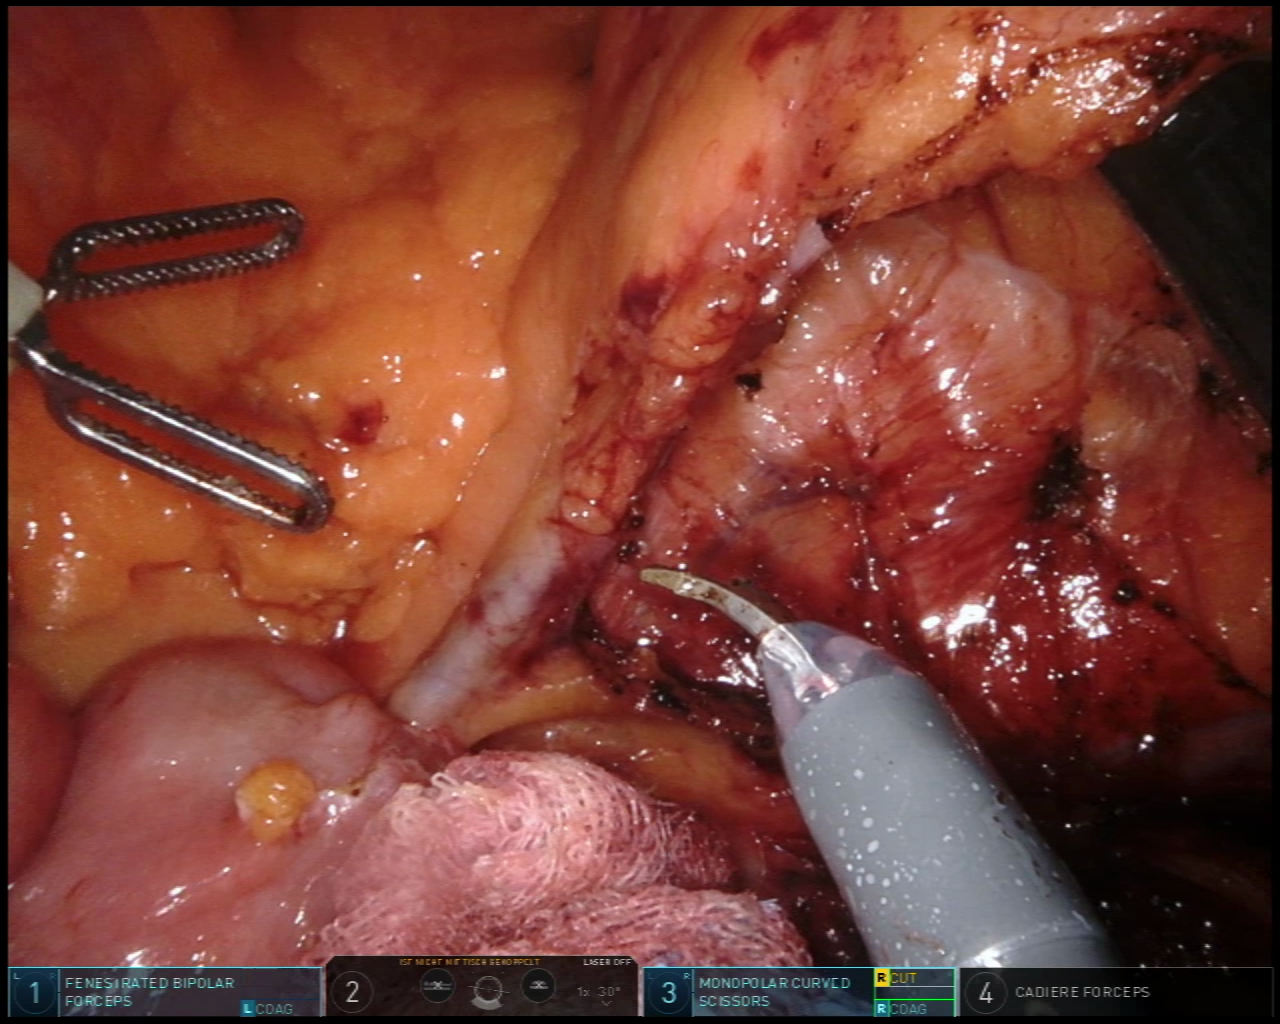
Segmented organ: intestinal_veins
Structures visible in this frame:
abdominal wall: no
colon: no
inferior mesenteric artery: no
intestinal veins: yes
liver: no
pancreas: no
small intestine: yes
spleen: no
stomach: no
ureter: no
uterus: no
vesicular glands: no